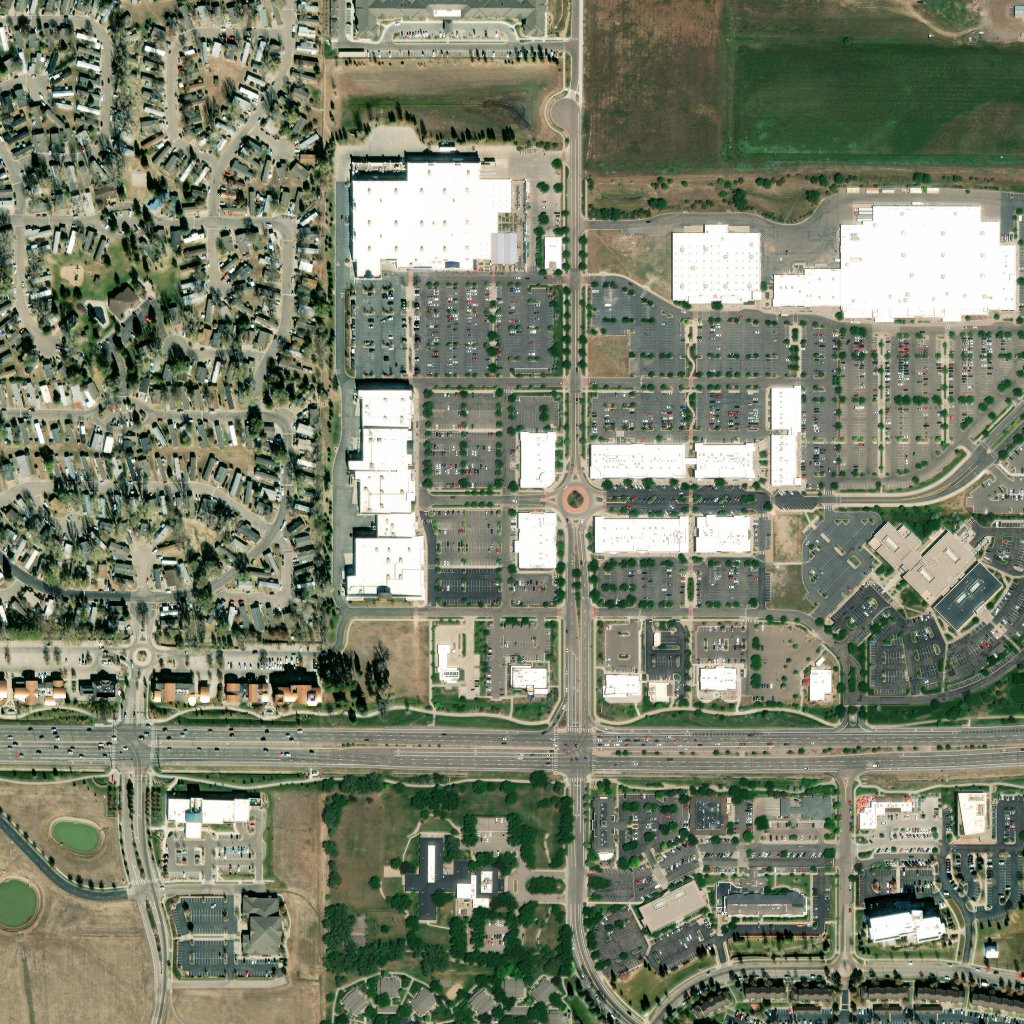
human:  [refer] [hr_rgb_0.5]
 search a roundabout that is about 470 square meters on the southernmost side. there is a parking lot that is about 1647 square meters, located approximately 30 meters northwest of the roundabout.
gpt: <box>[[81, 93, 84, 96, 0]]</box>

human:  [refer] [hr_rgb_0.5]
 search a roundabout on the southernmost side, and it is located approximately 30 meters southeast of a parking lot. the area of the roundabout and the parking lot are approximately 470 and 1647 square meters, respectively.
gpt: <box>[[81, 93, 84, 96, 0]]</box>

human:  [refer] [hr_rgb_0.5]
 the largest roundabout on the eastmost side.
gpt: <box>[[54, 46, 58, 50, 0]]</box>

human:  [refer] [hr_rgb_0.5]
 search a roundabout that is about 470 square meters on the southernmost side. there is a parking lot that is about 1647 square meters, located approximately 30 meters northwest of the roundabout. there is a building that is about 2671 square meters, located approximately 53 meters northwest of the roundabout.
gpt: <box>[[81, 93, 84, 96, 0]]</box>